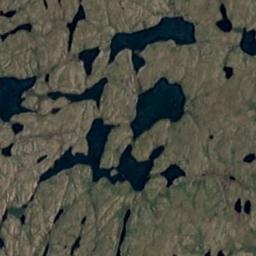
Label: wetland